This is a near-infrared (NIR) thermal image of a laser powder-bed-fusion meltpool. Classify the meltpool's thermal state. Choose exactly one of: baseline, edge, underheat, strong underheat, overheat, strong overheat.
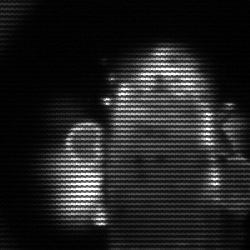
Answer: strong underheat